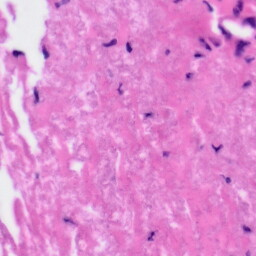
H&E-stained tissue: Tonsil